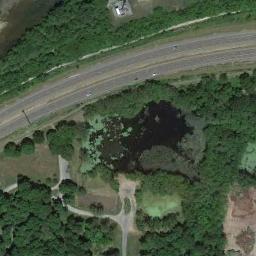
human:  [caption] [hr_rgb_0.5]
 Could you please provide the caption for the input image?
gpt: A freeway with a small bend goes through the forest with a lake .

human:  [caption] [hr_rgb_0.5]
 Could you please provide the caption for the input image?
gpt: There was not a single car on the motorway .

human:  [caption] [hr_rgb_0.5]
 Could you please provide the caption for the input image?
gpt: There is a large green forest around the freeway, And there is a building in the forest .

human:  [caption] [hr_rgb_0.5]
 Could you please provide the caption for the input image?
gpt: The freeway goes through the forest .

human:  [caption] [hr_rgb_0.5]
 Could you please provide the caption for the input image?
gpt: There are many green trees and a small lake beside the freeway .